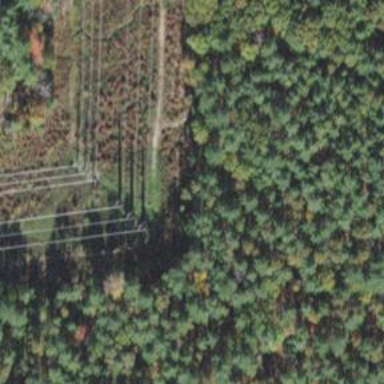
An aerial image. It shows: Power tower.